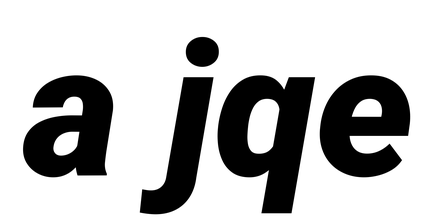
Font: Roboto-Italic_Black_Italic